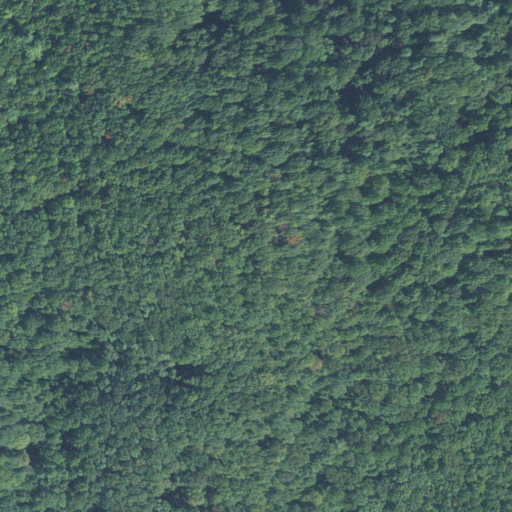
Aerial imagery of mountain in North Carolina named Chestnut Mountain containing deciduous forest and mixed forest